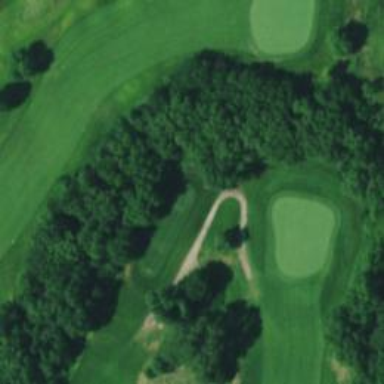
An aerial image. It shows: Path for both road and golf.